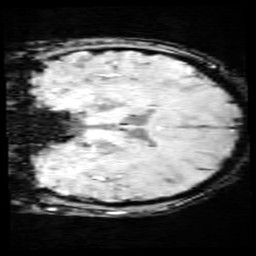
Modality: SWI
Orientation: coronal
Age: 12
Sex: female
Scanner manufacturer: siemens
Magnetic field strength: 3 T
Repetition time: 0.027 s
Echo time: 0.02 s